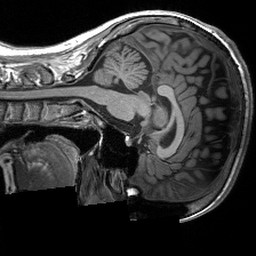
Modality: T1w
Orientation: sagittal
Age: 30
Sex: female
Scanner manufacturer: siemens
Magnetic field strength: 3 T
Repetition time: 2.3 s
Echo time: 0.00233 s